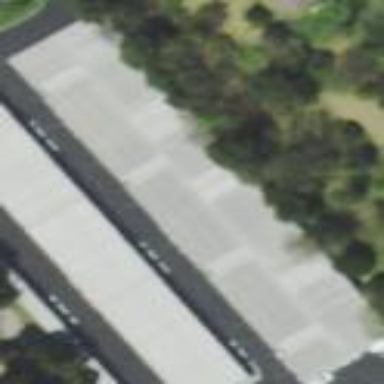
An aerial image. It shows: Warehouse building.